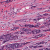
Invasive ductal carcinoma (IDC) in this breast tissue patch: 1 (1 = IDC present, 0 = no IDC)